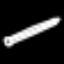
Label: pencil